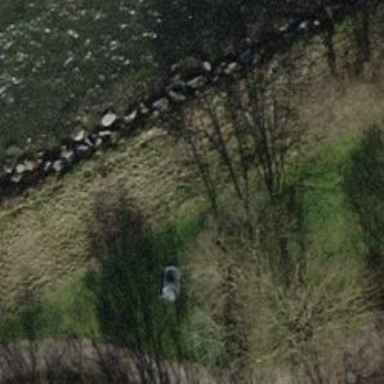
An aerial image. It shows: Bench at picnic site.